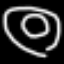
Label: donut